Question: I have a new installation of STS 3.6.0. I have the installed JRE set to 'jdk1.7.0_65'.
However, I can only view the old-style Dashboard, and the icon seems to have an indication of an error over it, although I can't seem to find a way to see what the error actually is.

This isn't a terribly critical issue, but it sure is annoying.
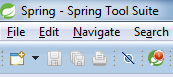
Answer: > I have a new installation of STS 3.6.0. I have the installed JRE set to jdk1.7.0_65.
That is the problem the new dashboard in STS 3.6.0 requires JDK 8, because that is what JavaFX support in Eclipse 4.4 requires. If you don't have JDK 8 there will be an error opening it and it will fallback to the old dash.
Also, the red circle the icon isn't an error but a marker that there are unread items in the 'news' section of the dash. Maybe that's not obvious.
I think that if you are using the old dahsboard the unfortunate side effect is that this 'unread items' marker can't be cleared because you can't read the news items in the new dahsboard, so it will always be there.